Brain MRI, t2w sequence, axial 2D slice.
Patient: age 29, sex M, weight 95 kg, height 1.95 m
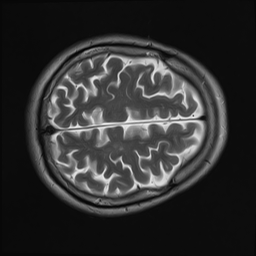